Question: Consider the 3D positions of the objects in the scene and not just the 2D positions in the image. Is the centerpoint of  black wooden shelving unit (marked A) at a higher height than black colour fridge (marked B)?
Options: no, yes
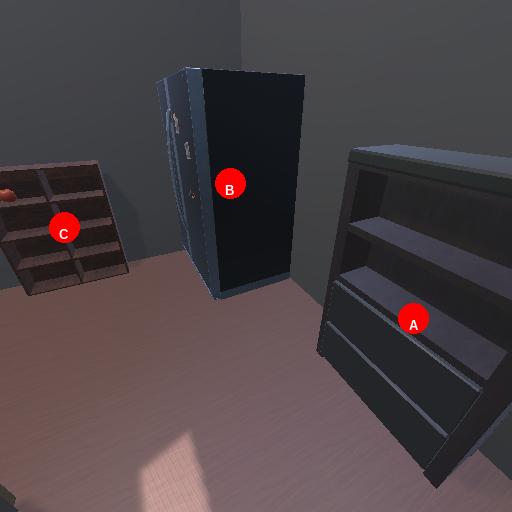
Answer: no